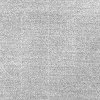
Atmospheric dust classification: dusty